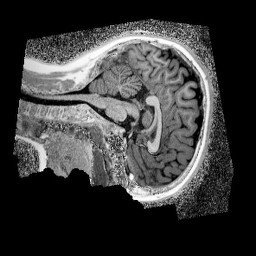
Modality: UNIT1_denoised
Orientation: sagittal
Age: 10
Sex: female
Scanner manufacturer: siemens
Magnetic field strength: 3 T
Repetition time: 4 s
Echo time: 0.00299 s